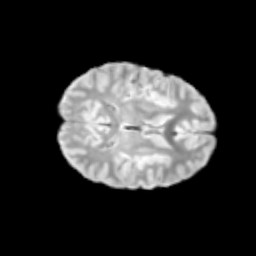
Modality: T2w
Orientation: axial
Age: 9
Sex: male
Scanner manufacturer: siemens
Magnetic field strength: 3 T
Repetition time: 3.8 s
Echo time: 0.07 s